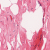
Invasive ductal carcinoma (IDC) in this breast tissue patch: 0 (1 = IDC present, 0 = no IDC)